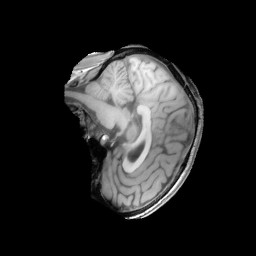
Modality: T1w
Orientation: sagittal
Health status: ill
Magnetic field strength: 3 T